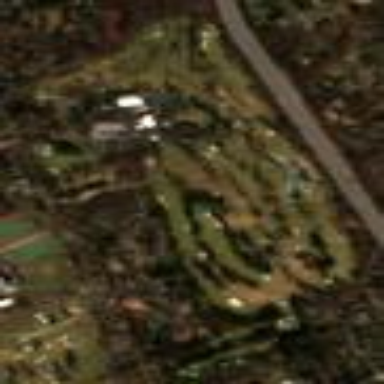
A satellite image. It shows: Golf course.